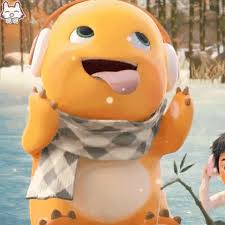
Label: nailong